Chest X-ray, PA view. Patient: 63 years old, sex M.
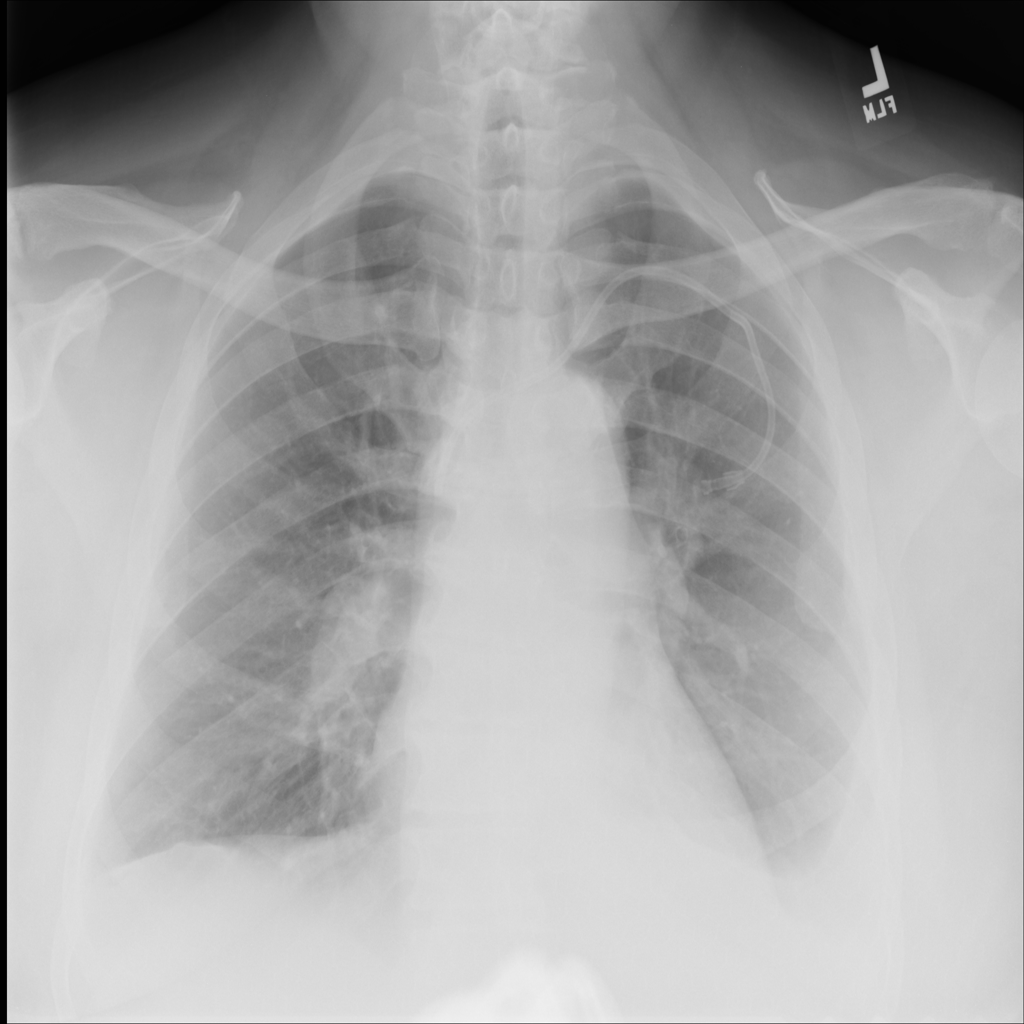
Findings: Effusion